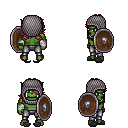
a pixel art fantasy rpg character, male body template, orc, green skin, leather shoulder armor, metal pants, ruby red swoop hairstyle, chain hood, white cloth bandages, gray slippers, shield, four views (front, back, left, right), 2x2 character sprite sheet, small pixel art, hard edges, no anti-aliasing